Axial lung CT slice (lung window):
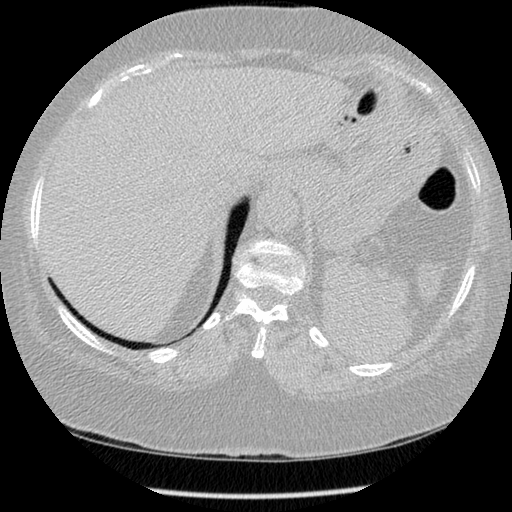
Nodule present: no